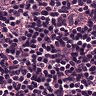
Metastatic tissue present: no